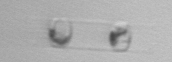
Label: Skeletonema